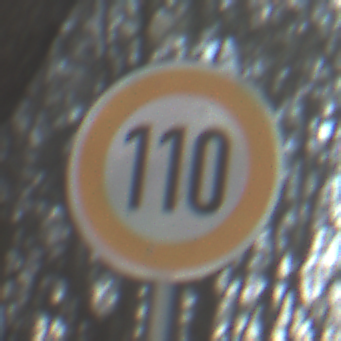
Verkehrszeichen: Geschwindigkeit110
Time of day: SunriseSunset
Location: Outdoor (Nature)
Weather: Clear
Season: Winter
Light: Natural